Question: I have a problem that im searching for a solution since two days ago. After frustrating searchs, i will post here:
I have created a sample app that have a webview and this webview open a url that have a link to call a android function. I follow it:
<URL>
Im using last AndroidStudio version and im using a galaxy s4 mini for test.
When i debug it, everything works correct and a toast is showed.
The problem is when i generate a RELEASE application with command:
~/Server/gradle-1.8/bin/gradle assembleRelease
The application open, but when i touch the link that call my native function, it dont work and nothing happen. But with debug mode, it works.
Can anyone help me?
An image to understand better:

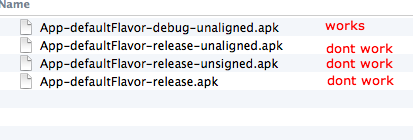
Answer: If Gradle is configured to use ProGuard, the '@JavascriptInterface' annotations need to be explicitly preserved.
'''
-keep public class com.mypackage.MyClass$MyJavaScriptInterface
-keep public class * implements com.mypackage.MyClass$MyJavaScriptInterface
-keepclassmembers class com.mypackage.MyClass$MyJavaScriptInterface {
<methods>;
}
-keepattributes JavascriptInterface
'''
See <URL> for details.